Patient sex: F
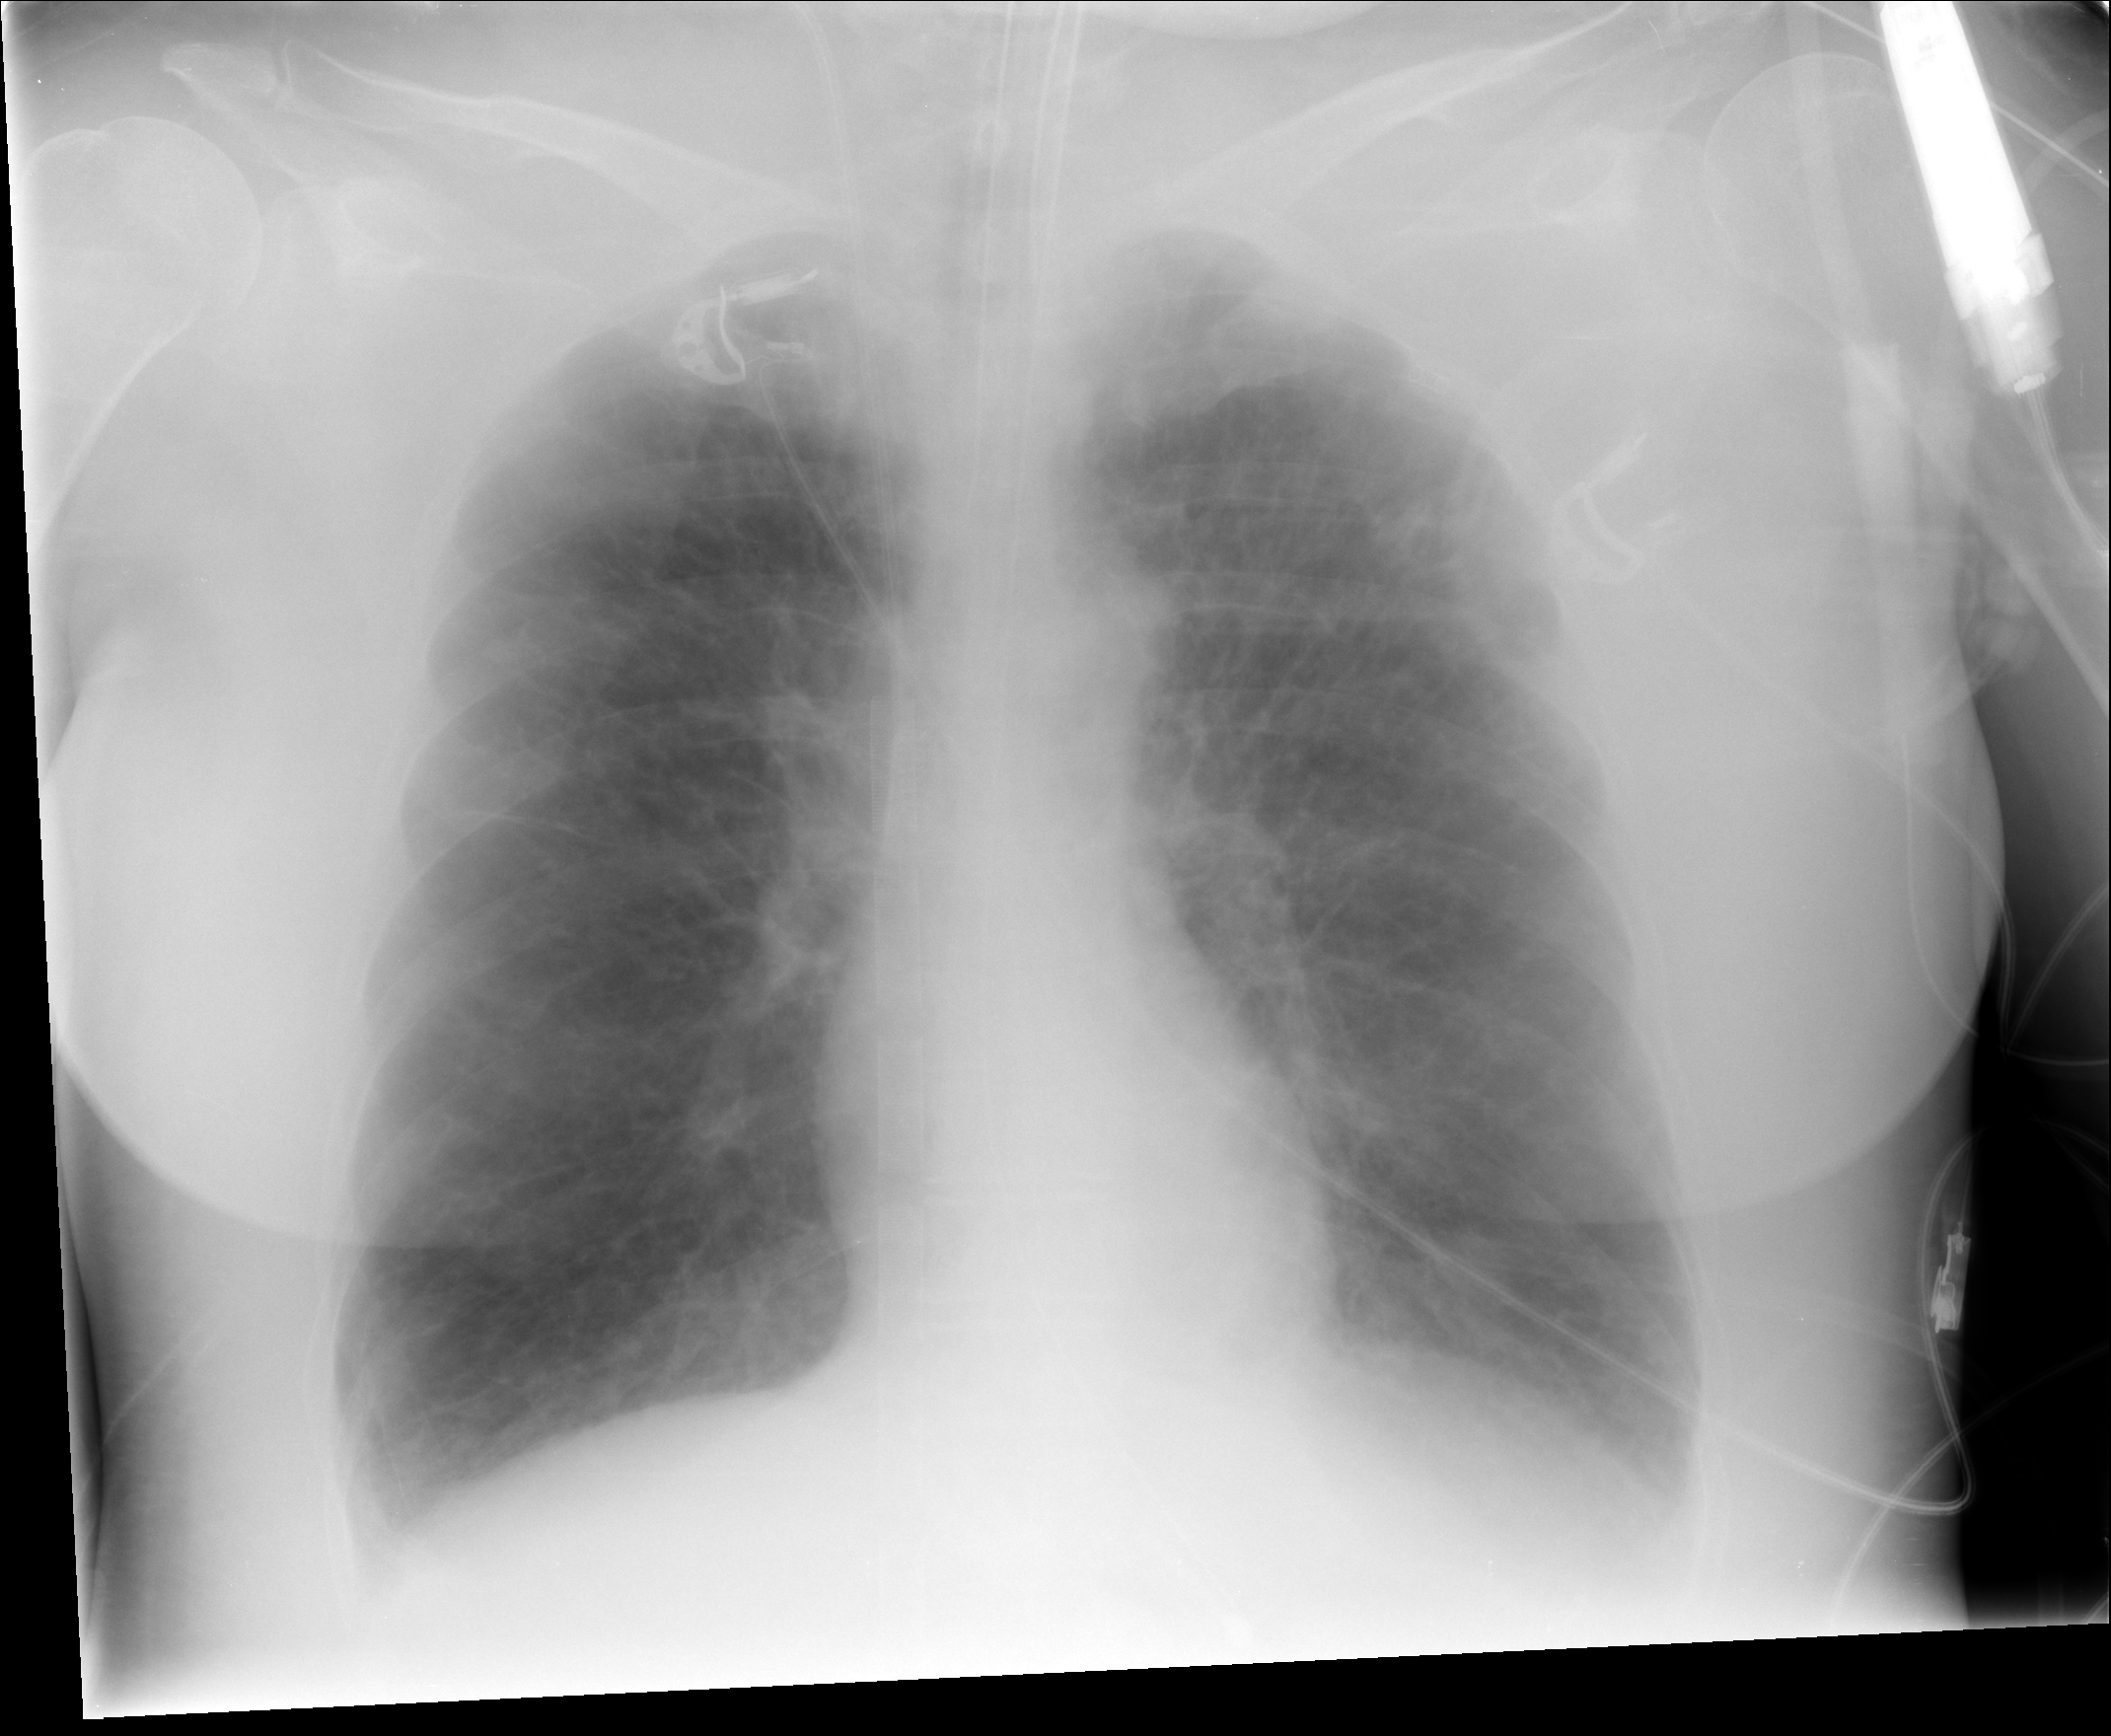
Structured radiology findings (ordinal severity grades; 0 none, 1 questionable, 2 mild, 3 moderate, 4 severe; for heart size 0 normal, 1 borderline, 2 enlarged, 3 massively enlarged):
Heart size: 0
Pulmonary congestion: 2
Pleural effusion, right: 2
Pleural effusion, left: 2
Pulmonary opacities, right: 0
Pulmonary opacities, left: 0
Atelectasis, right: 2
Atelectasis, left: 2